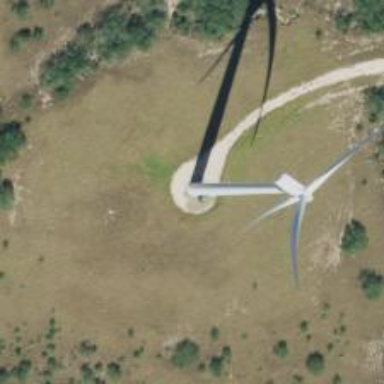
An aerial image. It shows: Wind generator using horizontal axis wind turbines.